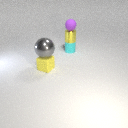
small cyan rubber cylinder below small yellow metal cylinder